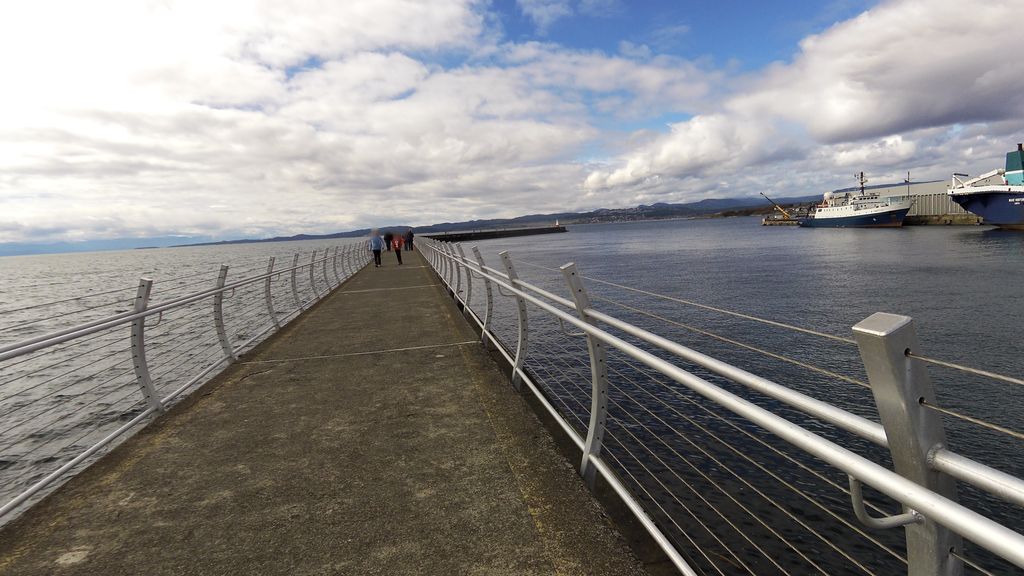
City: victoria